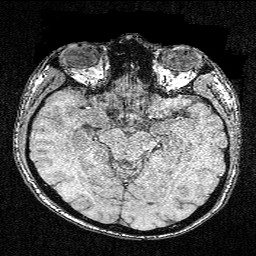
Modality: FLASH
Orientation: coronal
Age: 26
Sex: male